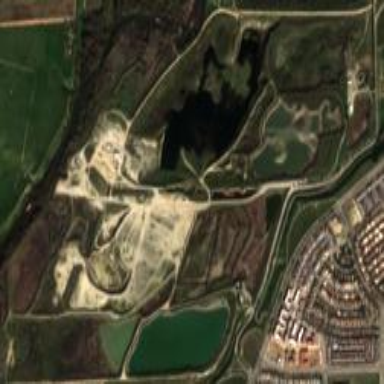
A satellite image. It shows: Sand-gravel pit in use as quarry.